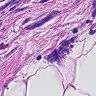
Metastatic tissue present: yes